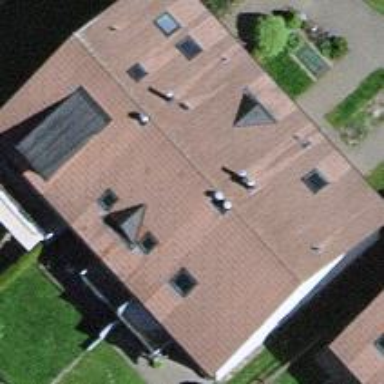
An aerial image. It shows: Terrace building.